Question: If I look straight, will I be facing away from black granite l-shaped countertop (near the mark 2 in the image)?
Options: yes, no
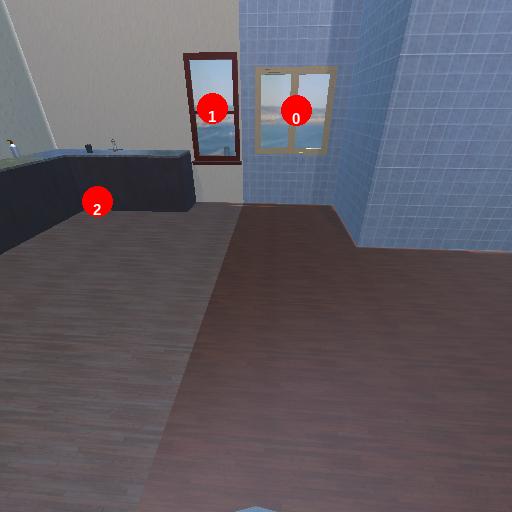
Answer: yes